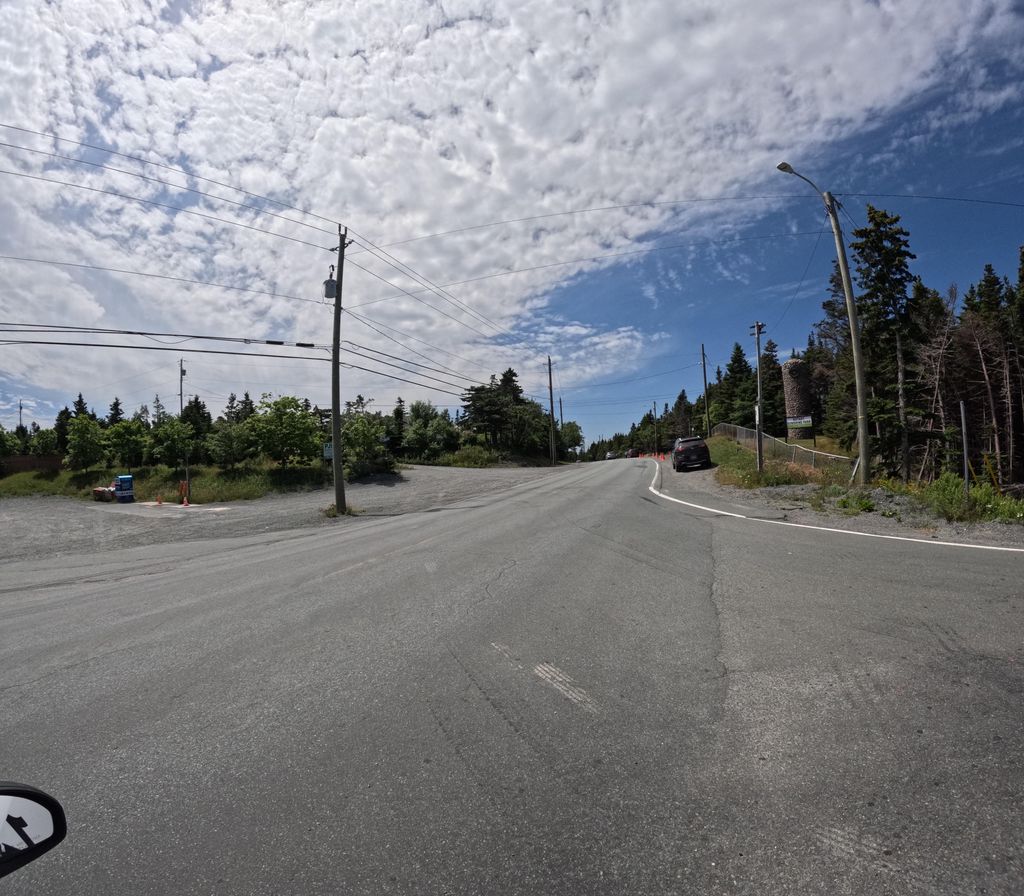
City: st_johns